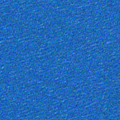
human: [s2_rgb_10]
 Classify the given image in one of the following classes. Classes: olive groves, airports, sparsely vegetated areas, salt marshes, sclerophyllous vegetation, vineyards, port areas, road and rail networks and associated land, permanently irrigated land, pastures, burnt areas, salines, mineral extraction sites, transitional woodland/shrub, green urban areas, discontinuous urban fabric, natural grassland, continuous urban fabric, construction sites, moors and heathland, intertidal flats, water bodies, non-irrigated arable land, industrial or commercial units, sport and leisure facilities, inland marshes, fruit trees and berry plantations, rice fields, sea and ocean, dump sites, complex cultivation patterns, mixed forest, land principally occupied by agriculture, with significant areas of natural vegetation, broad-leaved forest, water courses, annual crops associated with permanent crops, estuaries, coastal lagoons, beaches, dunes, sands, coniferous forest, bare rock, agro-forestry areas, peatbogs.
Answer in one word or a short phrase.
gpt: sea and ocean